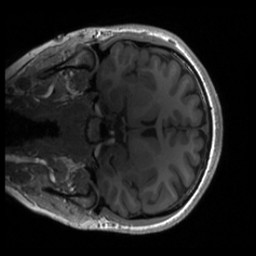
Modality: T1w
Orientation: coronal
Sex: female